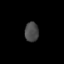
Tissue: skin
Cell type: Epithelial cells
Senescence score: 0.2762
Nuclear area (px): 264
Mean DAPI intensity: 73.098